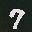
Label: 7